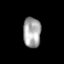
Tissue: skin
Cell type: Epithelial cells
Senescence score: 0.2527
Nuclear area (px): 525
Mean DAPI intensity: 166.43